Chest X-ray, AP view. Patient: 51 years old, sex F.
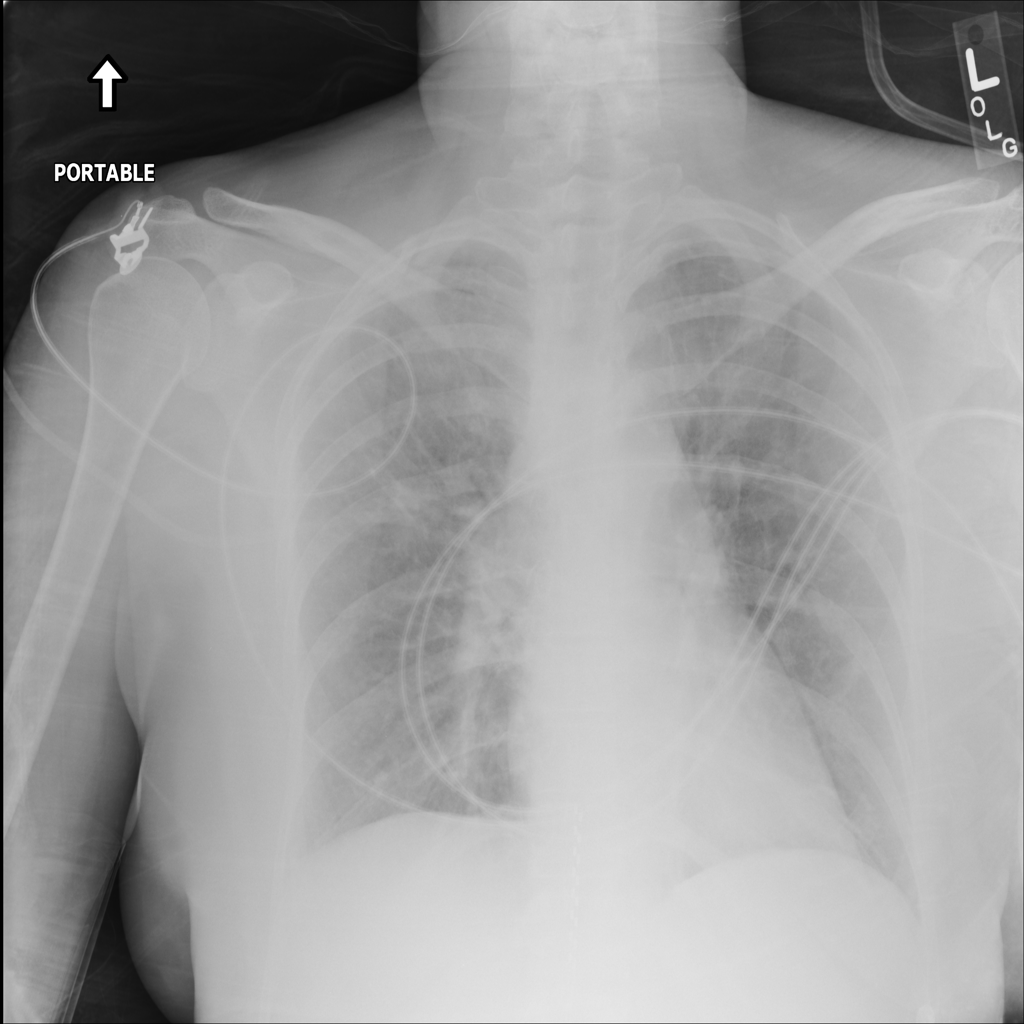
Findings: No Finding